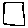
Label: square